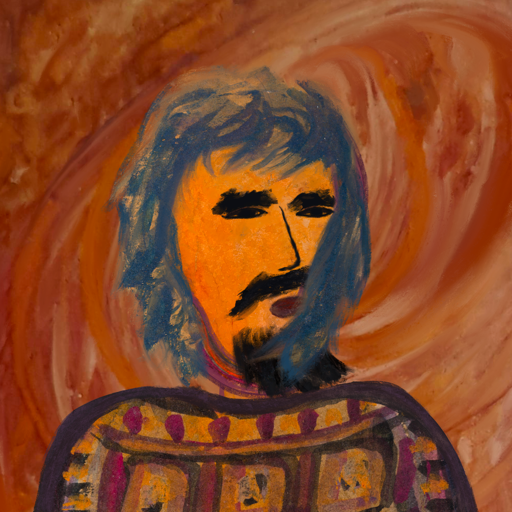
Background: Pious_Lady, Head And Neck Side: Hypocrite_w_Hair, Face Side: Mosgoul, Bust: Doll, Hair Side: In_The_Sun, Head Accessory: Blank, Second Necklace: Blank, Necklace: Blank, Baby: Blank